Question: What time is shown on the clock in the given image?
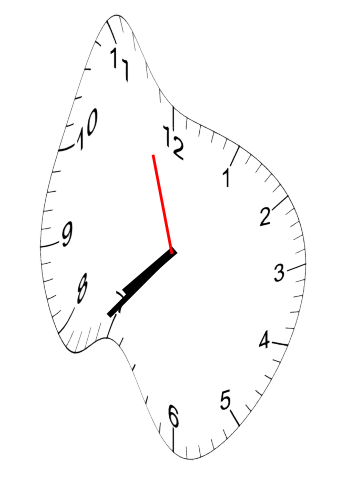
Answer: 07:36:57